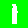
Digit: 1